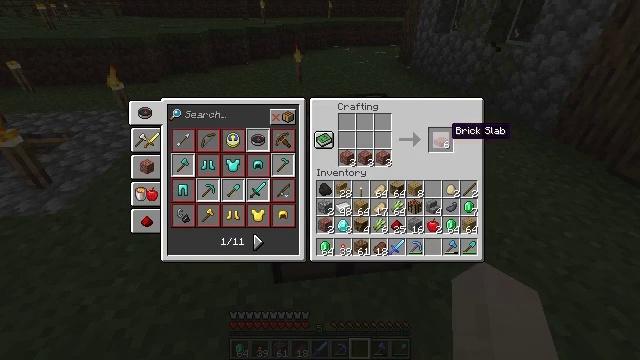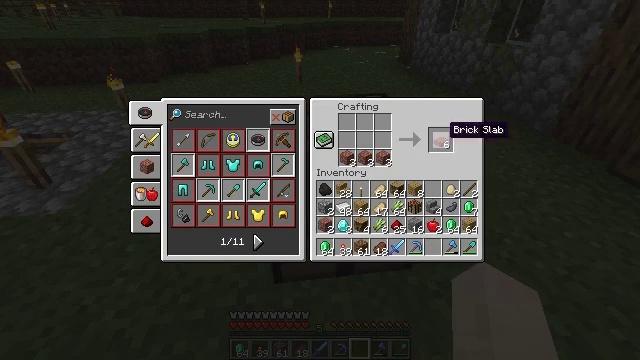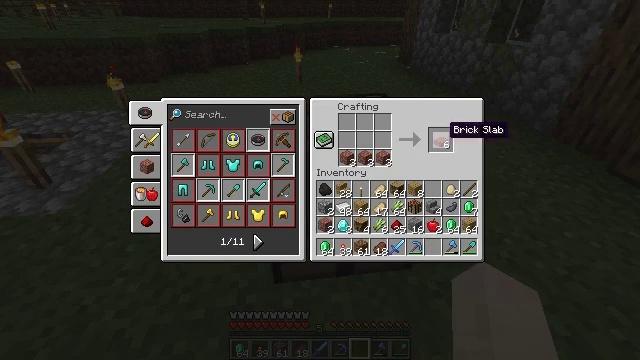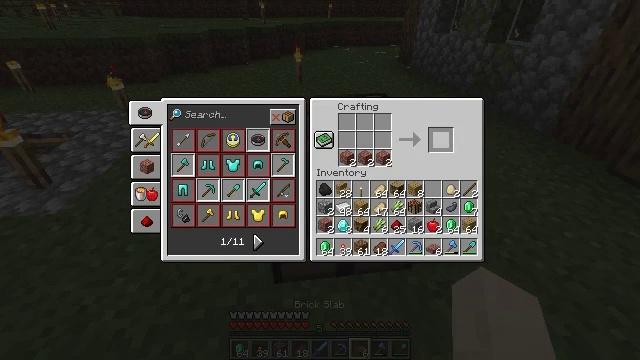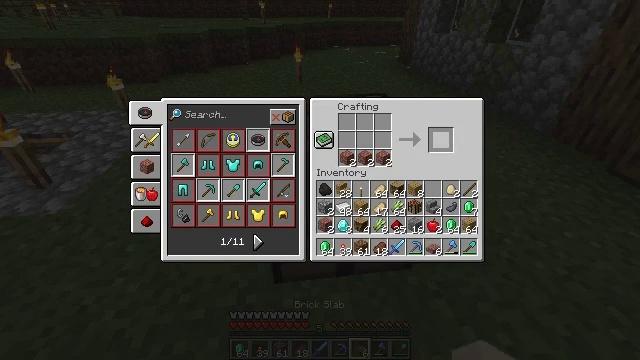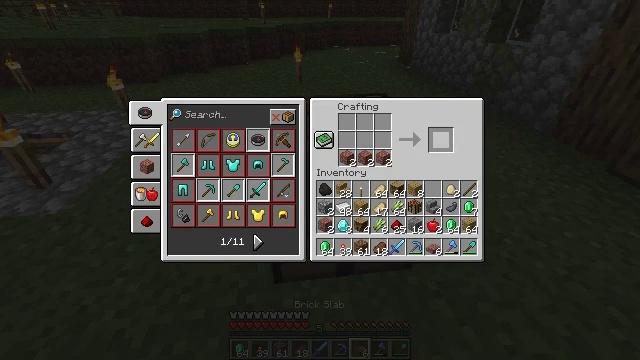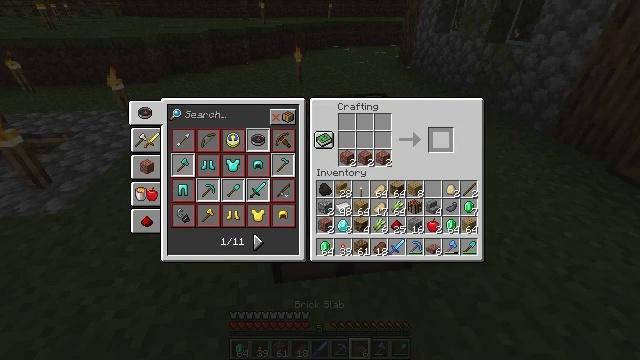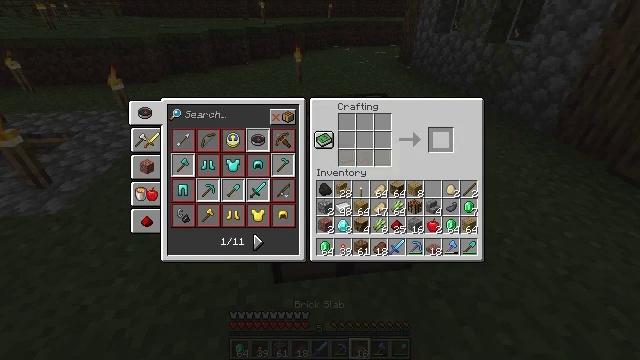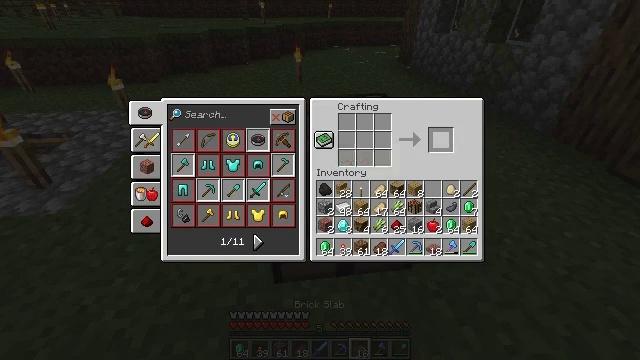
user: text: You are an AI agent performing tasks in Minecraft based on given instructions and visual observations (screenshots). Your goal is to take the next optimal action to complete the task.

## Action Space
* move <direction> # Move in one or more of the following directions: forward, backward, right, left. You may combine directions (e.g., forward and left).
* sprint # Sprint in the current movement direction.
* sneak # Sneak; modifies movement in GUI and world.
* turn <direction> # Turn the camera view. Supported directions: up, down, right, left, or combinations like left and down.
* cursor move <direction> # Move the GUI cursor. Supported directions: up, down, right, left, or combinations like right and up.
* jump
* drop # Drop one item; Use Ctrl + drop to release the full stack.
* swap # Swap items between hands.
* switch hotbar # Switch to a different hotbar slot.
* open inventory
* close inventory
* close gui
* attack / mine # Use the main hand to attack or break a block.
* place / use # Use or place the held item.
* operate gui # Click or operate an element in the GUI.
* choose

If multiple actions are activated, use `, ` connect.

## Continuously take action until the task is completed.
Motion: motion action
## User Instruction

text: Open the crafting table and craft a brick slab with bricks.
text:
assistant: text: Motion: sneak
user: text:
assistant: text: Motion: sneak
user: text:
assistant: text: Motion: sneak, operate gui
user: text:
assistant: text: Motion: sneak, operate gui
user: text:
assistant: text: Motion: sneak
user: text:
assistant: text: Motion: sneak
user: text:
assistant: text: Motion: sneak
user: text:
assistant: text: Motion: sneak
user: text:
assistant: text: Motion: sneak